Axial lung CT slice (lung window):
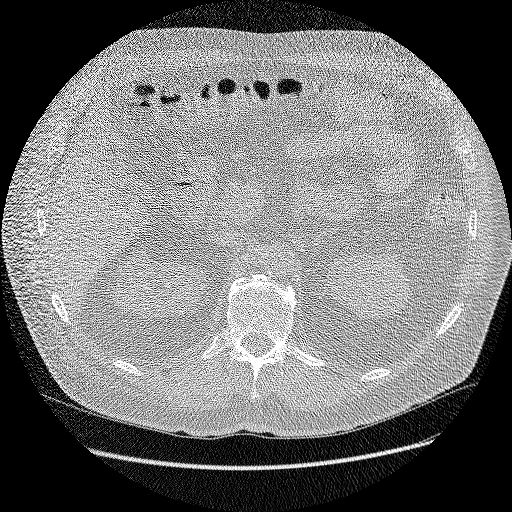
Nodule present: no